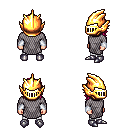
a pixel art fantasy rpg character, male body template, human, light skin, chain mail, white pants, pink long bangs hairstyle, gold helm, white cloth bracers, metal boots, four views (front, back, left, right), 2x2 character sprite sheet, small pixel art, hard edges, no anti-aliasing